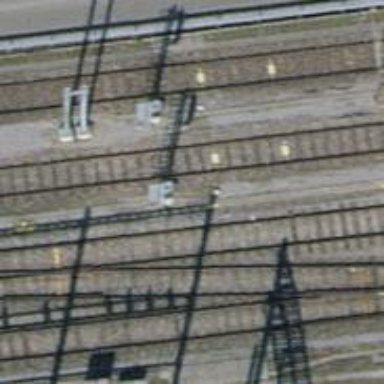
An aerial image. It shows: Railway signal.